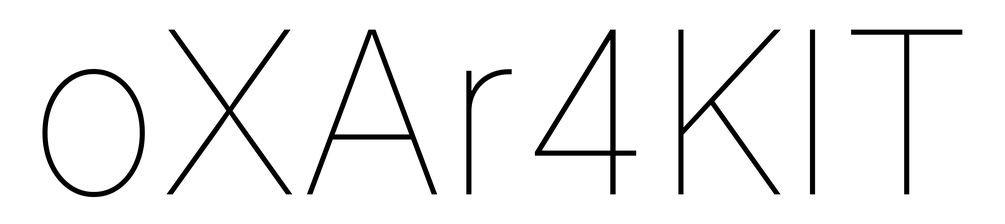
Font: Inter_Thin